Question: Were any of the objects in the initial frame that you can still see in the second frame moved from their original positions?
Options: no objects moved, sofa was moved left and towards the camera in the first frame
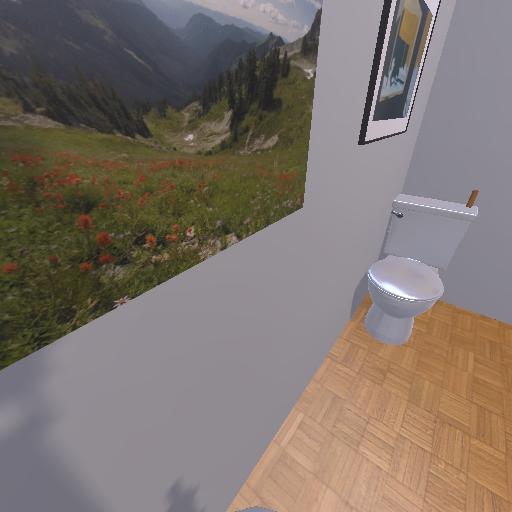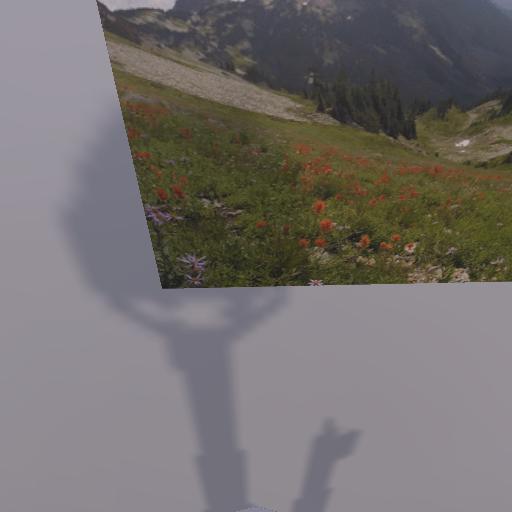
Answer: no objects moved